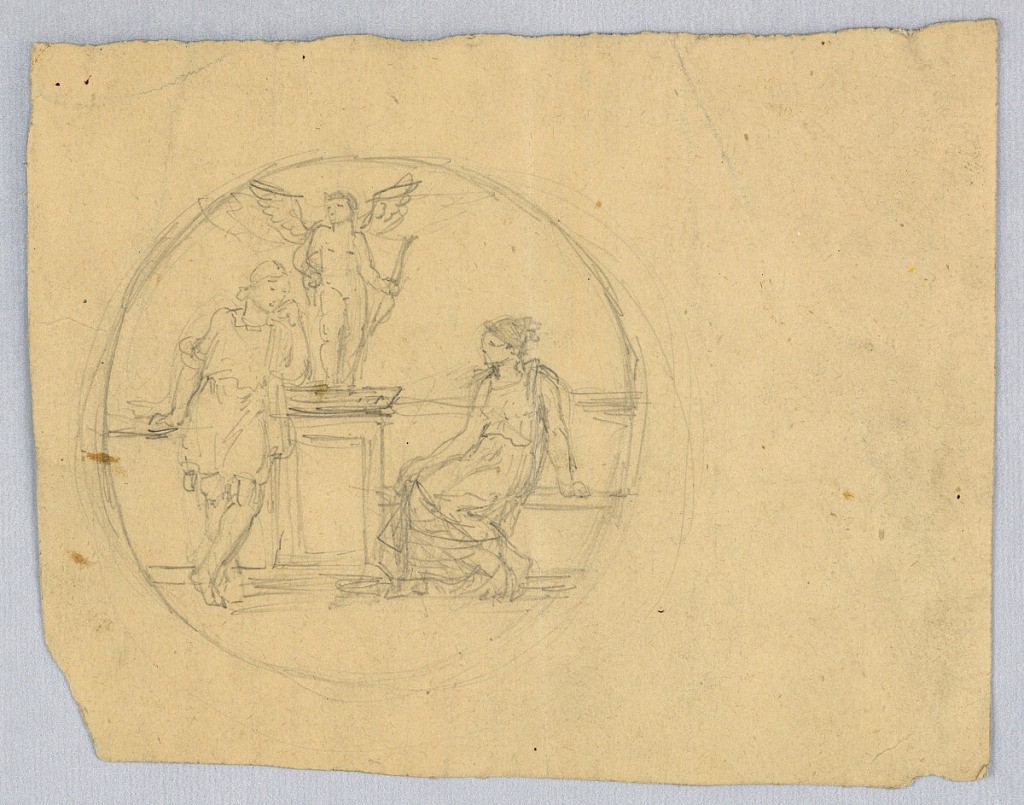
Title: Sketch for a Round Panel or Window
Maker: Francis Augustus Lathrop, American, 1849–1909
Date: ca. 1895
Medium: Graphite on paper
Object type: Drawing
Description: Two classical figures, with female figure seated at right and male figure standing at left. Center, a statue of Mercury on a pedestal. Verso: two borders crossed out, in pen and black ink, crayon, and graphite.